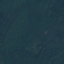
Label: Forest